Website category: movie
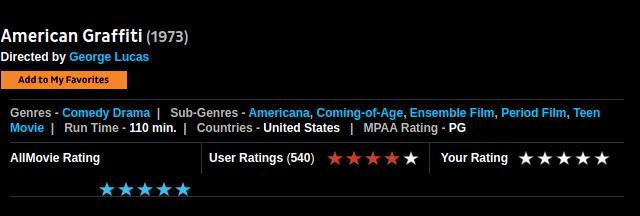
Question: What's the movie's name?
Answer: American Graffiti

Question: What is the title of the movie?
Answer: American Graffiti

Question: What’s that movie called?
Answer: American Graffiti

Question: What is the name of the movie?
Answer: American Graffiti

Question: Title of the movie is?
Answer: American Graffiti

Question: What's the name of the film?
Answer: American Graffiti

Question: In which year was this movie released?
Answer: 1973

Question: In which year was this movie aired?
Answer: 1973

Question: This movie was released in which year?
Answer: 1973

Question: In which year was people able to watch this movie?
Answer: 1973

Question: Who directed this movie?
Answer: George Lucas

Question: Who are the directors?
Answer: George Lucas

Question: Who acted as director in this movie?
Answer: George Lucas

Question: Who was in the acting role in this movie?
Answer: George Lucas

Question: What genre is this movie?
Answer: Comedy Drama

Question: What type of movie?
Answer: Comedy Drama

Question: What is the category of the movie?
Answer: Comedy Drama

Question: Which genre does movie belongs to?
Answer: Comedy Drama

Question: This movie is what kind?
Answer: Comedy Drama

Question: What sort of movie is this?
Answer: Comedy Drama

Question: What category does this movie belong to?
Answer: Comedy Drama

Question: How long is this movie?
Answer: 110 min.

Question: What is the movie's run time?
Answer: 110 min.

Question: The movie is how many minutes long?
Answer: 110 min.

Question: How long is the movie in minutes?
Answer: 110 min.

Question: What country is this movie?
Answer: United States

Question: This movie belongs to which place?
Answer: United States

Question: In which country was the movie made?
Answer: United States

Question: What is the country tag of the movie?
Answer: United States

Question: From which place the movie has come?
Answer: United States